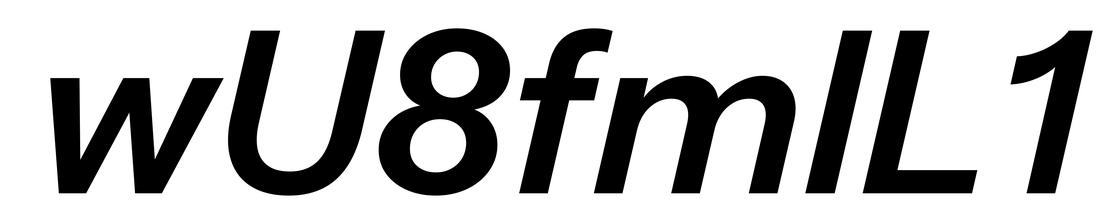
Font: InstrumentSans-Italic_SemiBold_Italic